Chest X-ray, PA view. Patient: 61 years old, sex F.
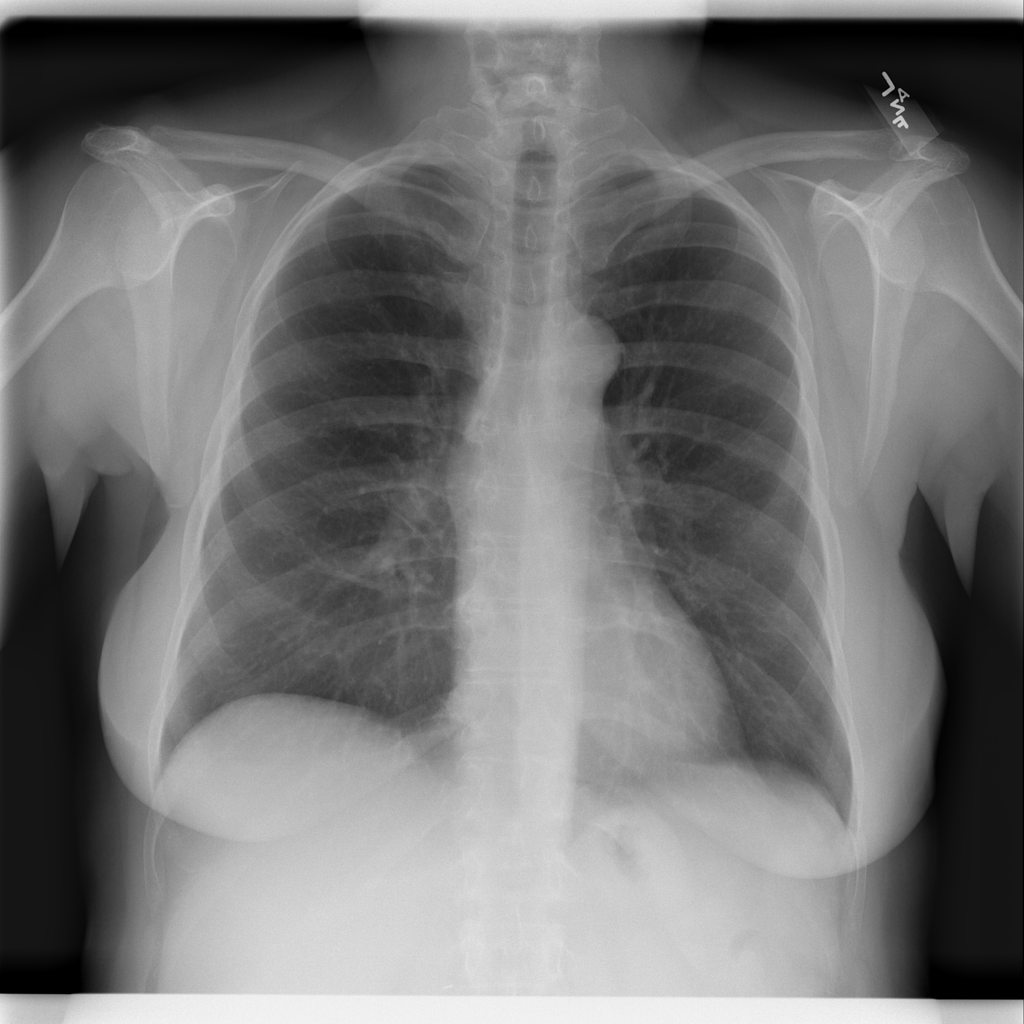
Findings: No Finding